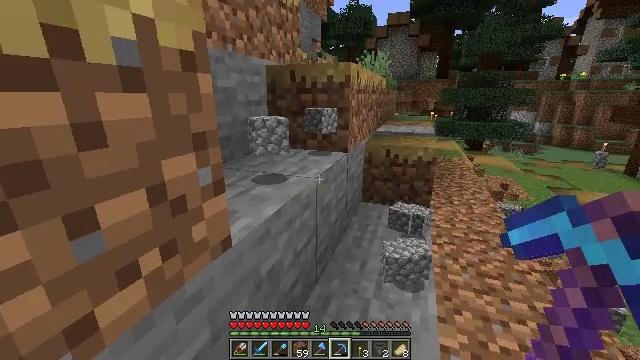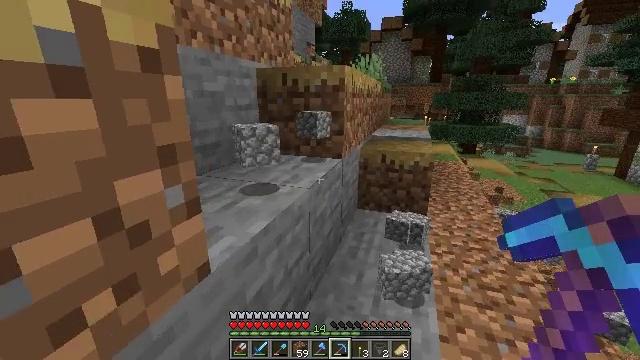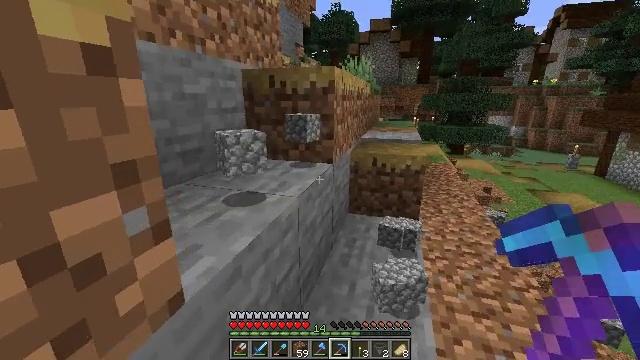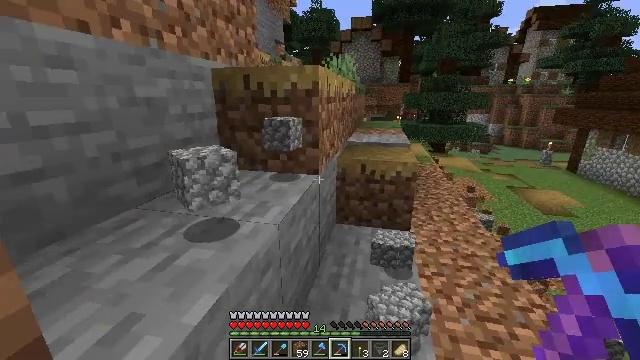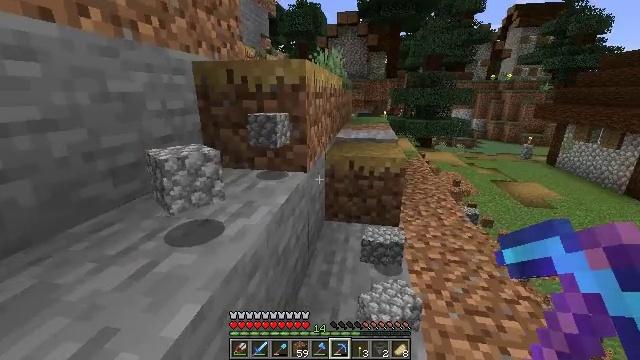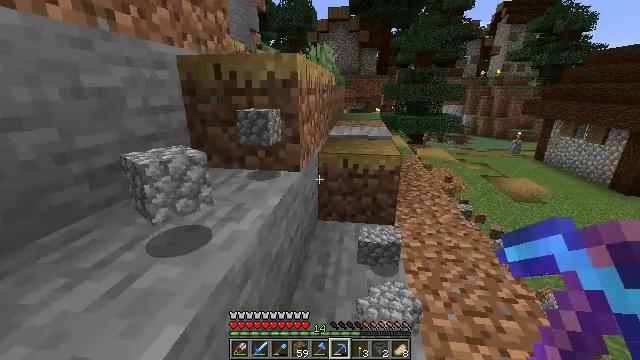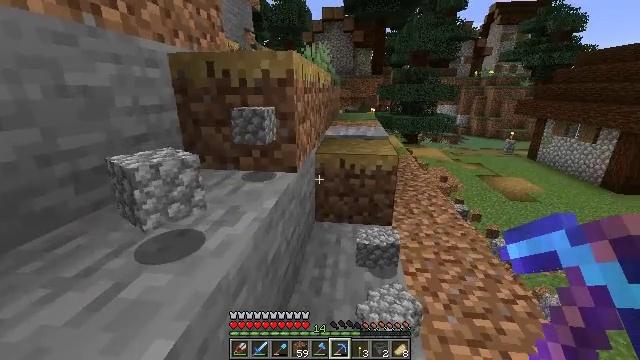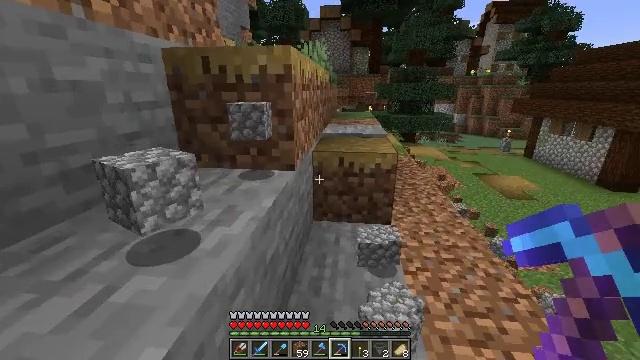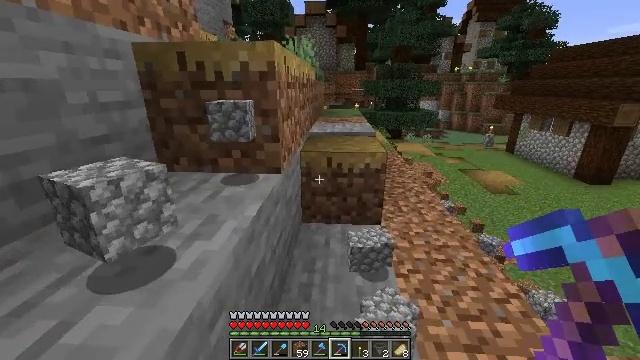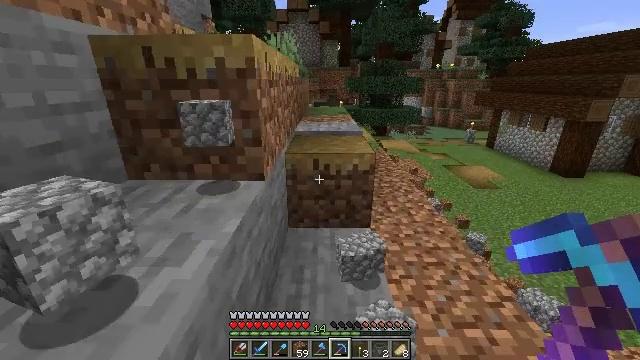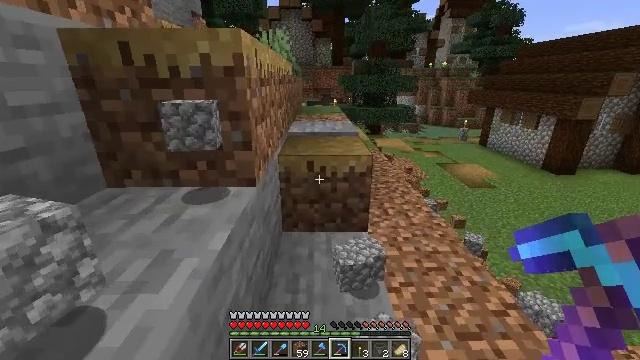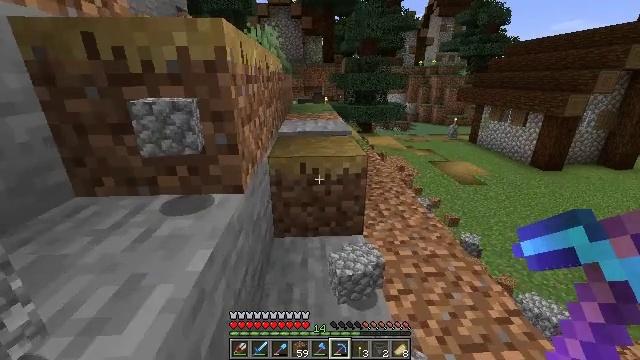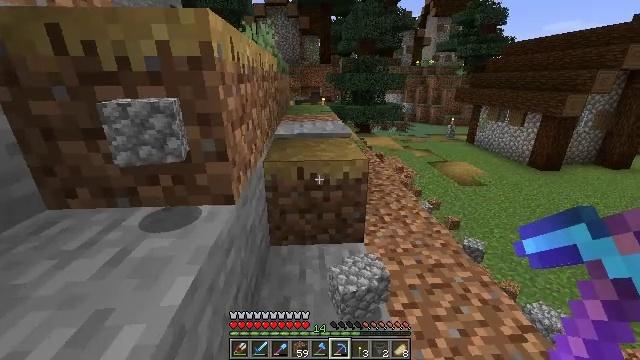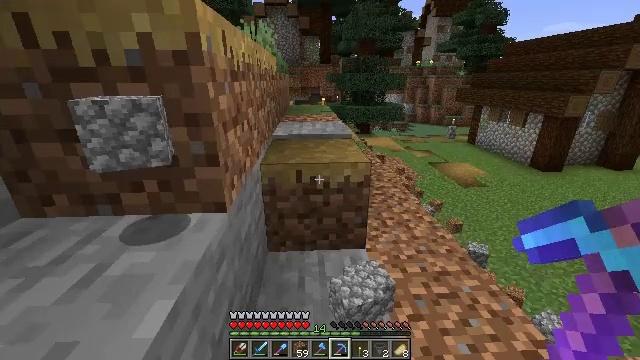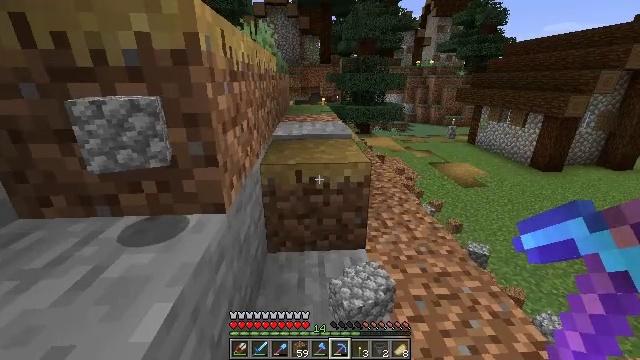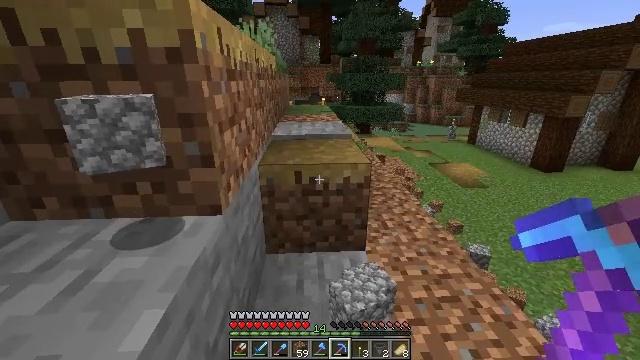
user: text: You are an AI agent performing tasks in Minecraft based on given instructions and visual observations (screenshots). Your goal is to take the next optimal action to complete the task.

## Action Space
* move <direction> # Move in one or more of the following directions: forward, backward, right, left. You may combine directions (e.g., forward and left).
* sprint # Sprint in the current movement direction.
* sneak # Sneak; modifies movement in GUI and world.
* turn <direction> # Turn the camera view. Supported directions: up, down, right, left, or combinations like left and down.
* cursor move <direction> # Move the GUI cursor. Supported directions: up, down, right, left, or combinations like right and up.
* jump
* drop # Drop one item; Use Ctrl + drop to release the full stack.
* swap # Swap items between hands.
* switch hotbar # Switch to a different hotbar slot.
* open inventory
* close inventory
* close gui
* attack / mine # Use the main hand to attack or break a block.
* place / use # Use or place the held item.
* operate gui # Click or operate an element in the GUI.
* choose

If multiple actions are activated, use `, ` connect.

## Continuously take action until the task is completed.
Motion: motion action
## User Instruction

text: Dig the grass path to transform it.
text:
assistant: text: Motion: move forward, turn right
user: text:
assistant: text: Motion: move forward, turn right
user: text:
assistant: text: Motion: move forward, turn right
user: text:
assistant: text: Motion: turn right
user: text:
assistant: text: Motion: turn right
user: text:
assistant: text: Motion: turn right
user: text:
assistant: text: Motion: no_op
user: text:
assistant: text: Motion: move forward, turn right
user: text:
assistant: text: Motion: move forward, turn right
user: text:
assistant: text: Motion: move forward, turn right
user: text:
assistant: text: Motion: move forward, turn right
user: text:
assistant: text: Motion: no_op
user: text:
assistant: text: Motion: no_op
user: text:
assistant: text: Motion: no_op
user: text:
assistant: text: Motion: no_op
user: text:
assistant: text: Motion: no_op
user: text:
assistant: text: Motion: no_op
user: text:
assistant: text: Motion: no_op
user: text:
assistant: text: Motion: no_op
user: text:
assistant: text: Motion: no_op
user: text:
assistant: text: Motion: no_op
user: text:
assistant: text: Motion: no_op
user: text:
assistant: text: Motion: no_op
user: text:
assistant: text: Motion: no_op
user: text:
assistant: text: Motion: no_op
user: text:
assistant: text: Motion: no_op
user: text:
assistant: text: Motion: attack / mine
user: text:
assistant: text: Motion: attack / mine
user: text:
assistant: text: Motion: attack / mine
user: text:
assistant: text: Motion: attack / mine